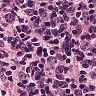
Metastatic tissue present: no